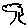
Label: tree